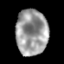
Tissue: lung
Cell type: Epithelial cells
Senescence score: 0.2025
Nuclear area (px): 1433
Mean DAPI intensity: 155.617